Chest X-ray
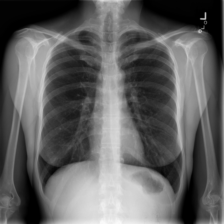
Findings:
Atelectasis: negative
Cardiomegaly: negative
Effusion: negative
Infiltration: negative
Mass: negative
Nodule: negative
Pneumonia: negative
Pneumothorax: negative
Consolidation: negative
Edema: negative
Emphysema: negative
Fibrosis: negative
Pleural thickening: negative
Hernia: negative